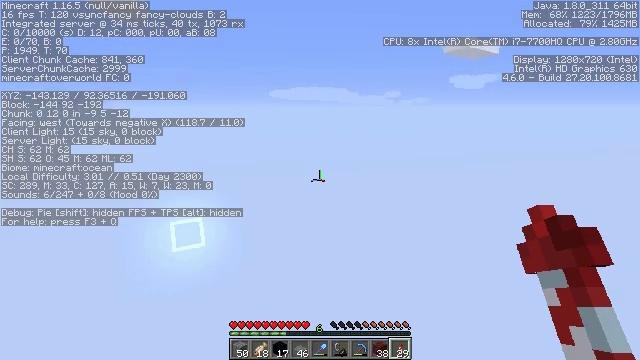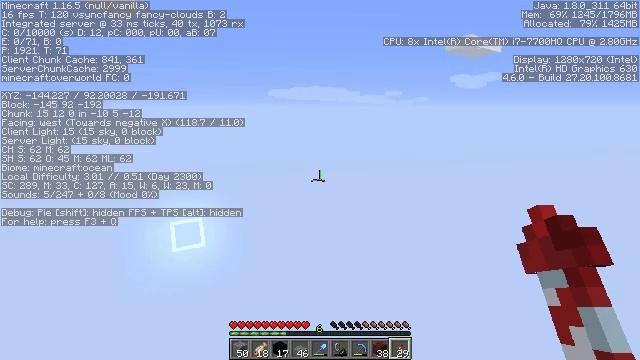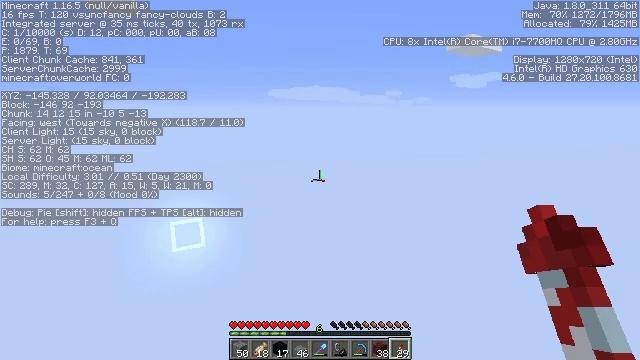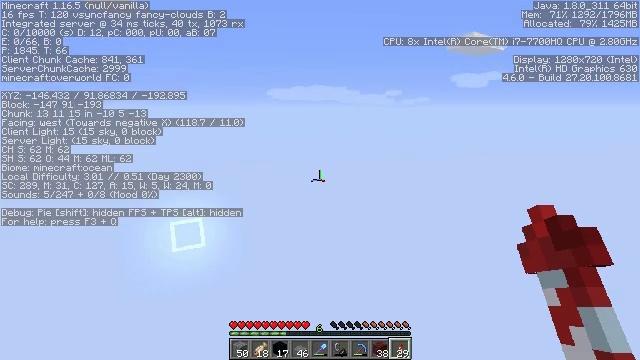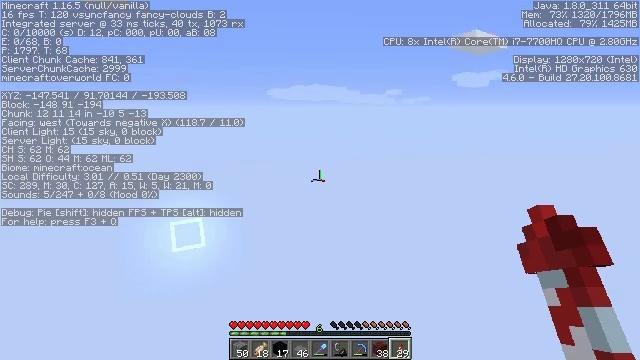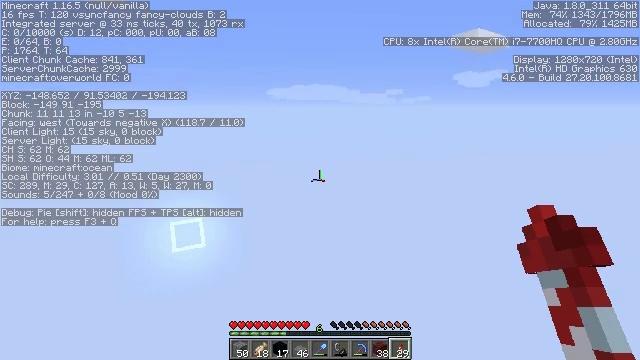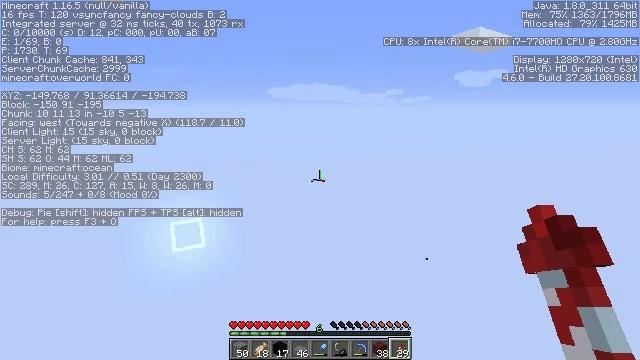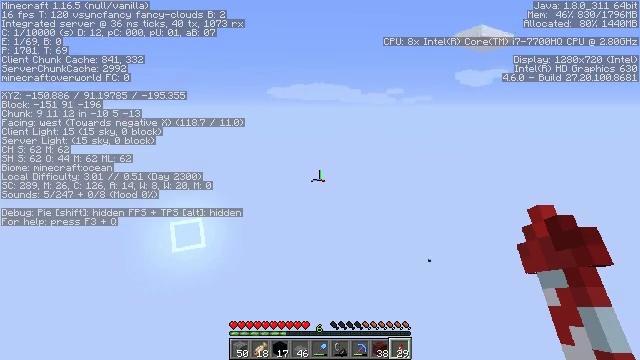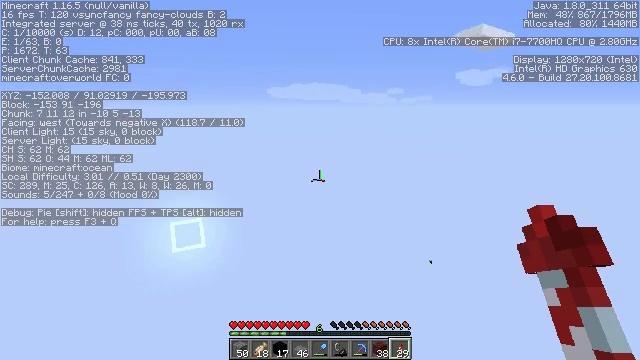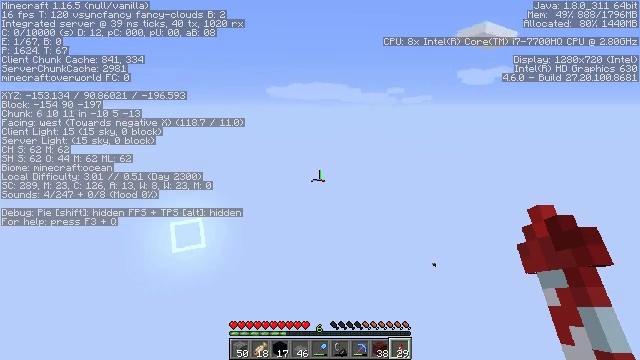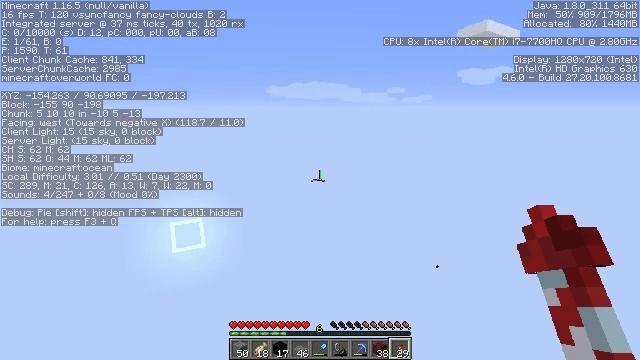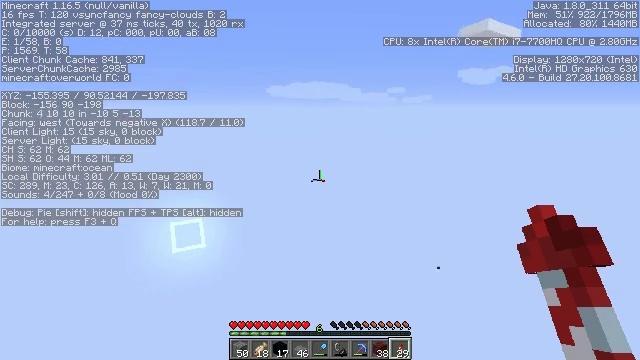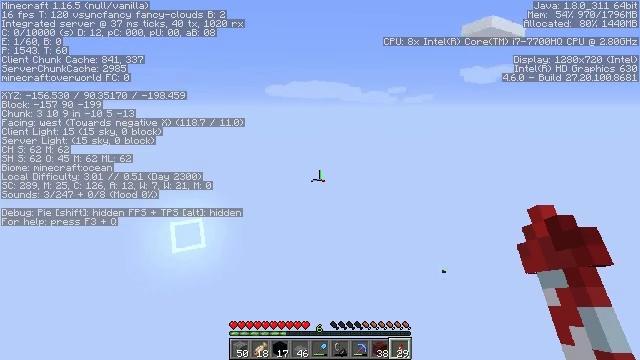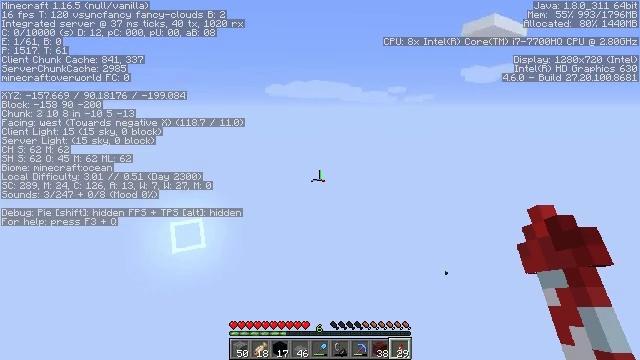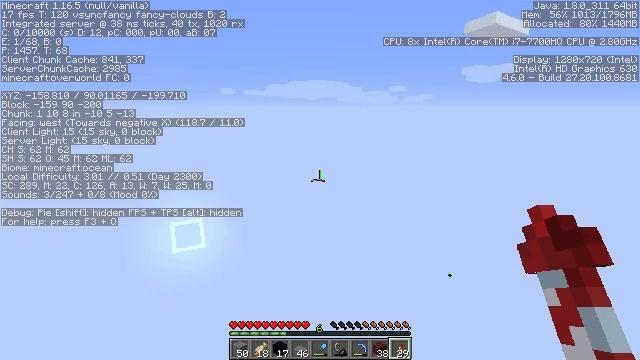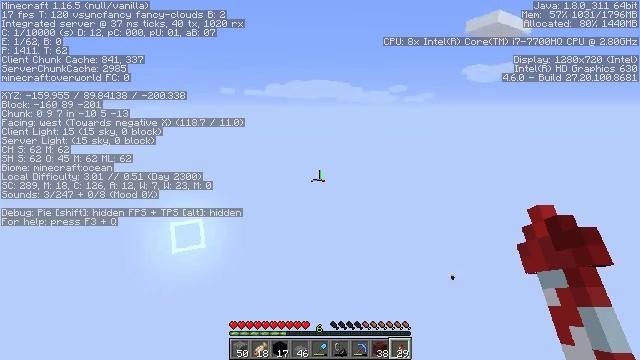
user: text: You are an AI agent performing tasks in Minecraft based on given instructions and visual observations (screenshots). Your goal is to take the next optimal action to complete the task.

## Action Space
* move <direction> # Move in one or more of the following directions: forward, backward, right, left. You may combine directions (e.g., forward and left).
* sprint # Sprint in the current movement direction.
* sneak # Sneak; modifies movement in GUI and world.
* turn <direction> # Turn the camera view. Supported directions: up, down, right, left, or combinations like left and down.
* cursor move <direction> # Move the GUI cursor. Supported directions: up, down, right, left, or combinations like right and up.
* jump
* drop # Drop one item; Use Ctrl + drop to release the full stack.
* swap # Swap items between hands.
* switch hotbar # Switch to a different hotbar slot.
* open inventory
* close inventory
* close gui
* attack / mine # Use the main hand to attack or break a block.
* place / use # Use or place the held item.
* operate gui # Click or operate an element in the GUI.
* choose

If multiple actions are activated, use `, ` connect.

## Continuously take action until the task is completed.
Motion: motion action
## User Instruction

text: Harvest black concrete powder.
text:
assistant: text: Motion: no_op
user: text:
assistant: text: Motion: no_op
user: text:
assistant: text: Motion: no_op
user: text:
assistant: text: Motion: no_op
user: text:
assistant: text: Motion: no_op
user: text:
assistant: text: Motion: no_op
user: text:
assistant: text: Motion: no_op
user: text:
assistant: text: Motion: no_op
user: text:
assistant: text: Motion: no_op
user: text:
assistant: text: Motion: no_op
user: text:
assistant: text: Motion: no_op
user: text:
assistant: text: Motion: no_op
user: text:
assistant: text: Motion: no_op
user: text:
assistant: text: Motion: no_op
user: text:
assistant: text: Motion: no_op
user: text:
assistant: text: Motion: no_op
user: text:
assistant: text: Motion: no_op
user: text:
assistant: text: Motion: no_op
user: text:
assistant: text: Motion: no_op
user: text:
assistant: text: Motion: no_op
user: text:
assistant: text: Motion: no_op
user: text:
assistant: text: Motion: no_op
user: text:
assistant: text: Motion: no_op
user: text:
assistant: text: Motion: no_op
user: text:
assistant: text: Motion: no_op
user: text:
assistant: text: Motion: no_op
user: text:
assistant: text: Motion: no_op
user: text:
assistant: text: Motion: no_op
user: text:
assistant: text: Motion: no_op
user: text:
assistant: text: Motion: no_op